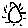
Label: sun